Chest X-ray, PA view. Patient: 72 years old, sex M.
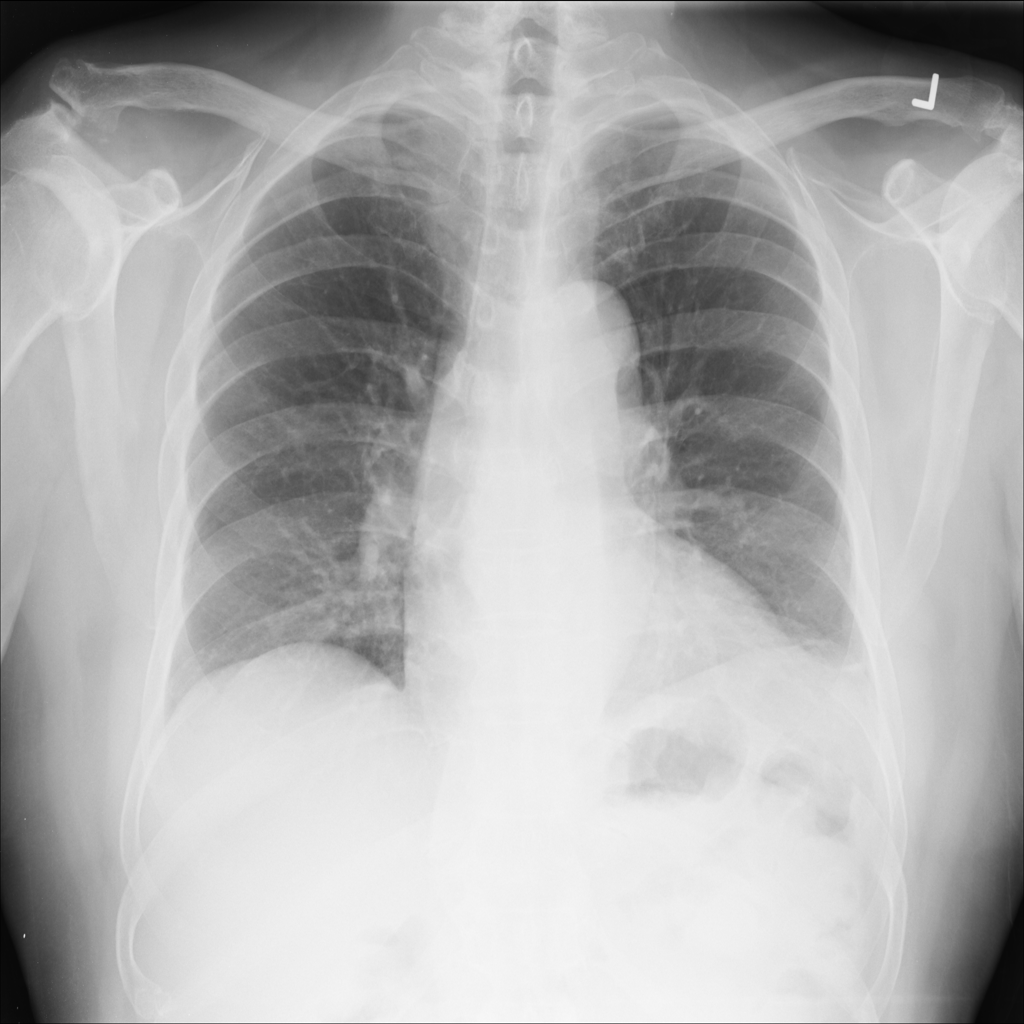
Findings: Atelectasis